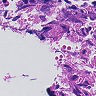
Metastatic tissue present: yes